Question: I'd like to have as auto activation trigger for autocompletion in eclipse word "new " (with space included), not only single character. Is this possible?
Thanks
This can be found under Window - Preferences - Editor - Content Assist

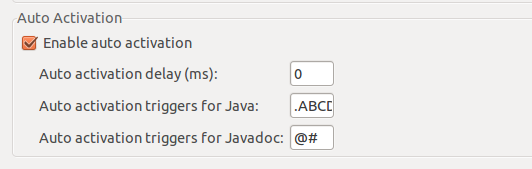
Answer: No, doesn't look like it. And as I'm sure you already know, just a space triggers on far too many contexts.